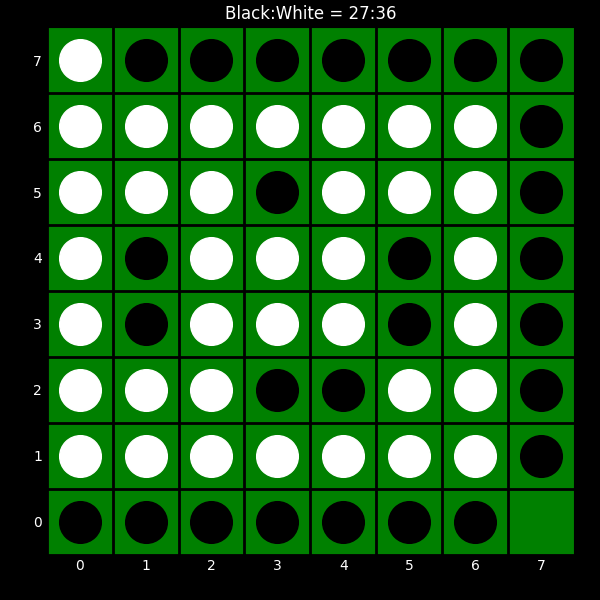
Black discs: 27
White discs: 36